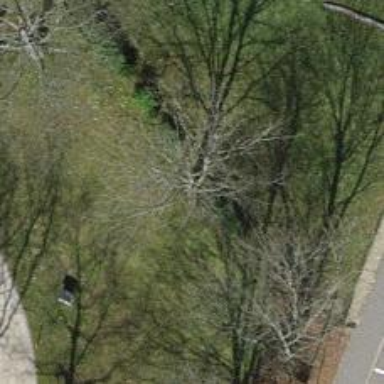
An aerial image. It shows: Urban tree with needle-leaved evergreen.